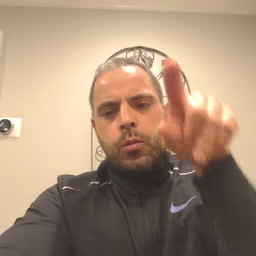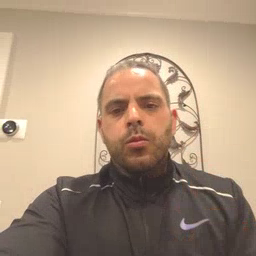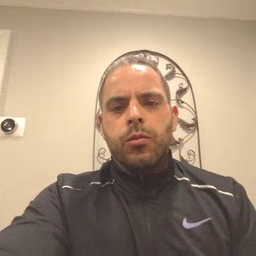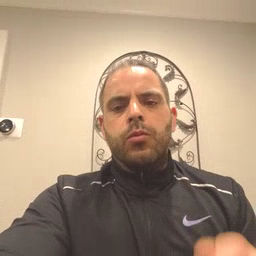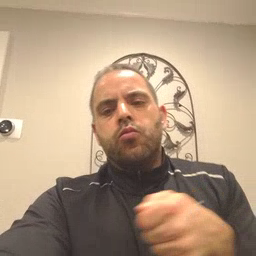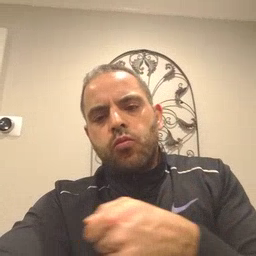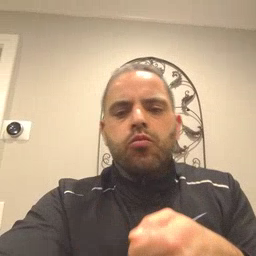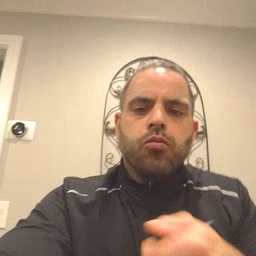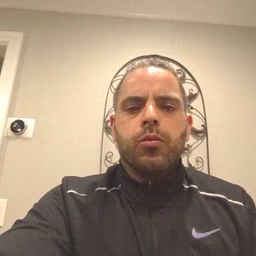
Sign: vacuum